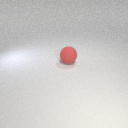
large red rubber sphere